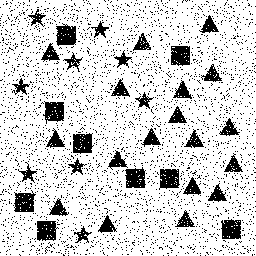
Squares: 9
Triangles: 18
Stars: 9
Total shapes: 36